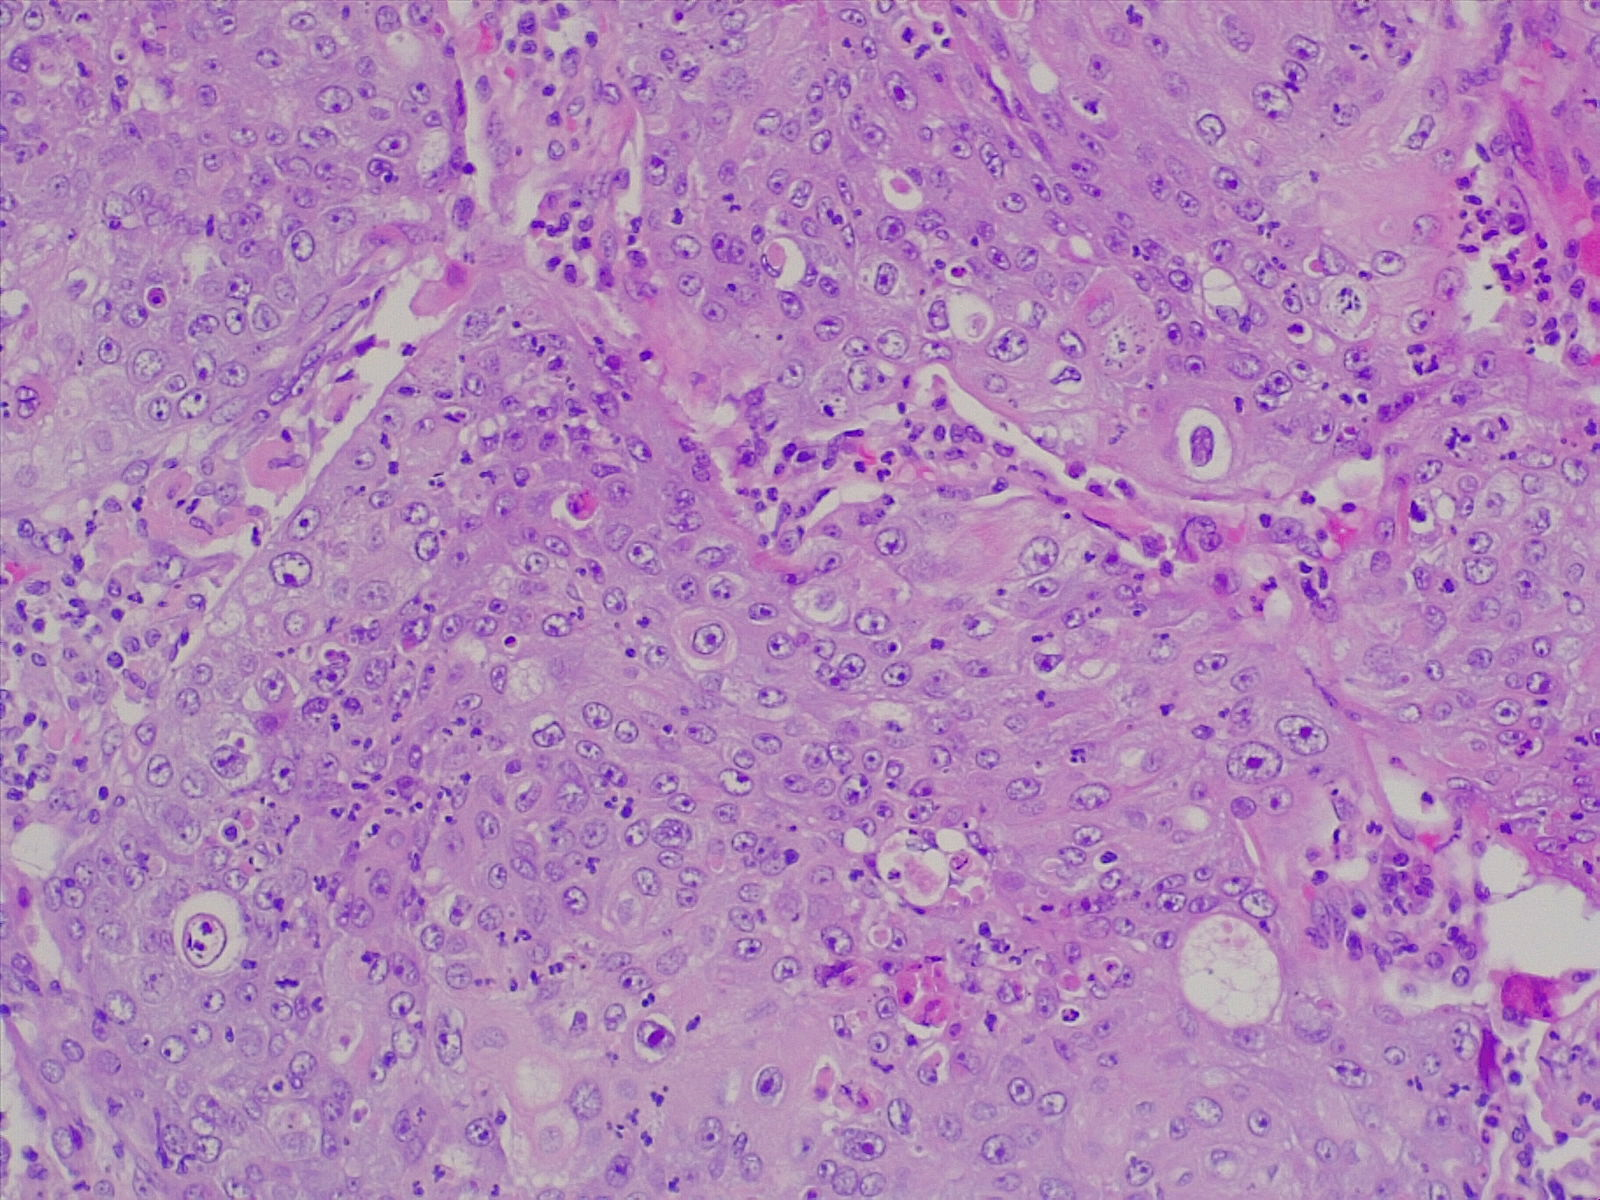
Label: lung squamous cell carcinoma, poorly differentiated